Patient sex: F
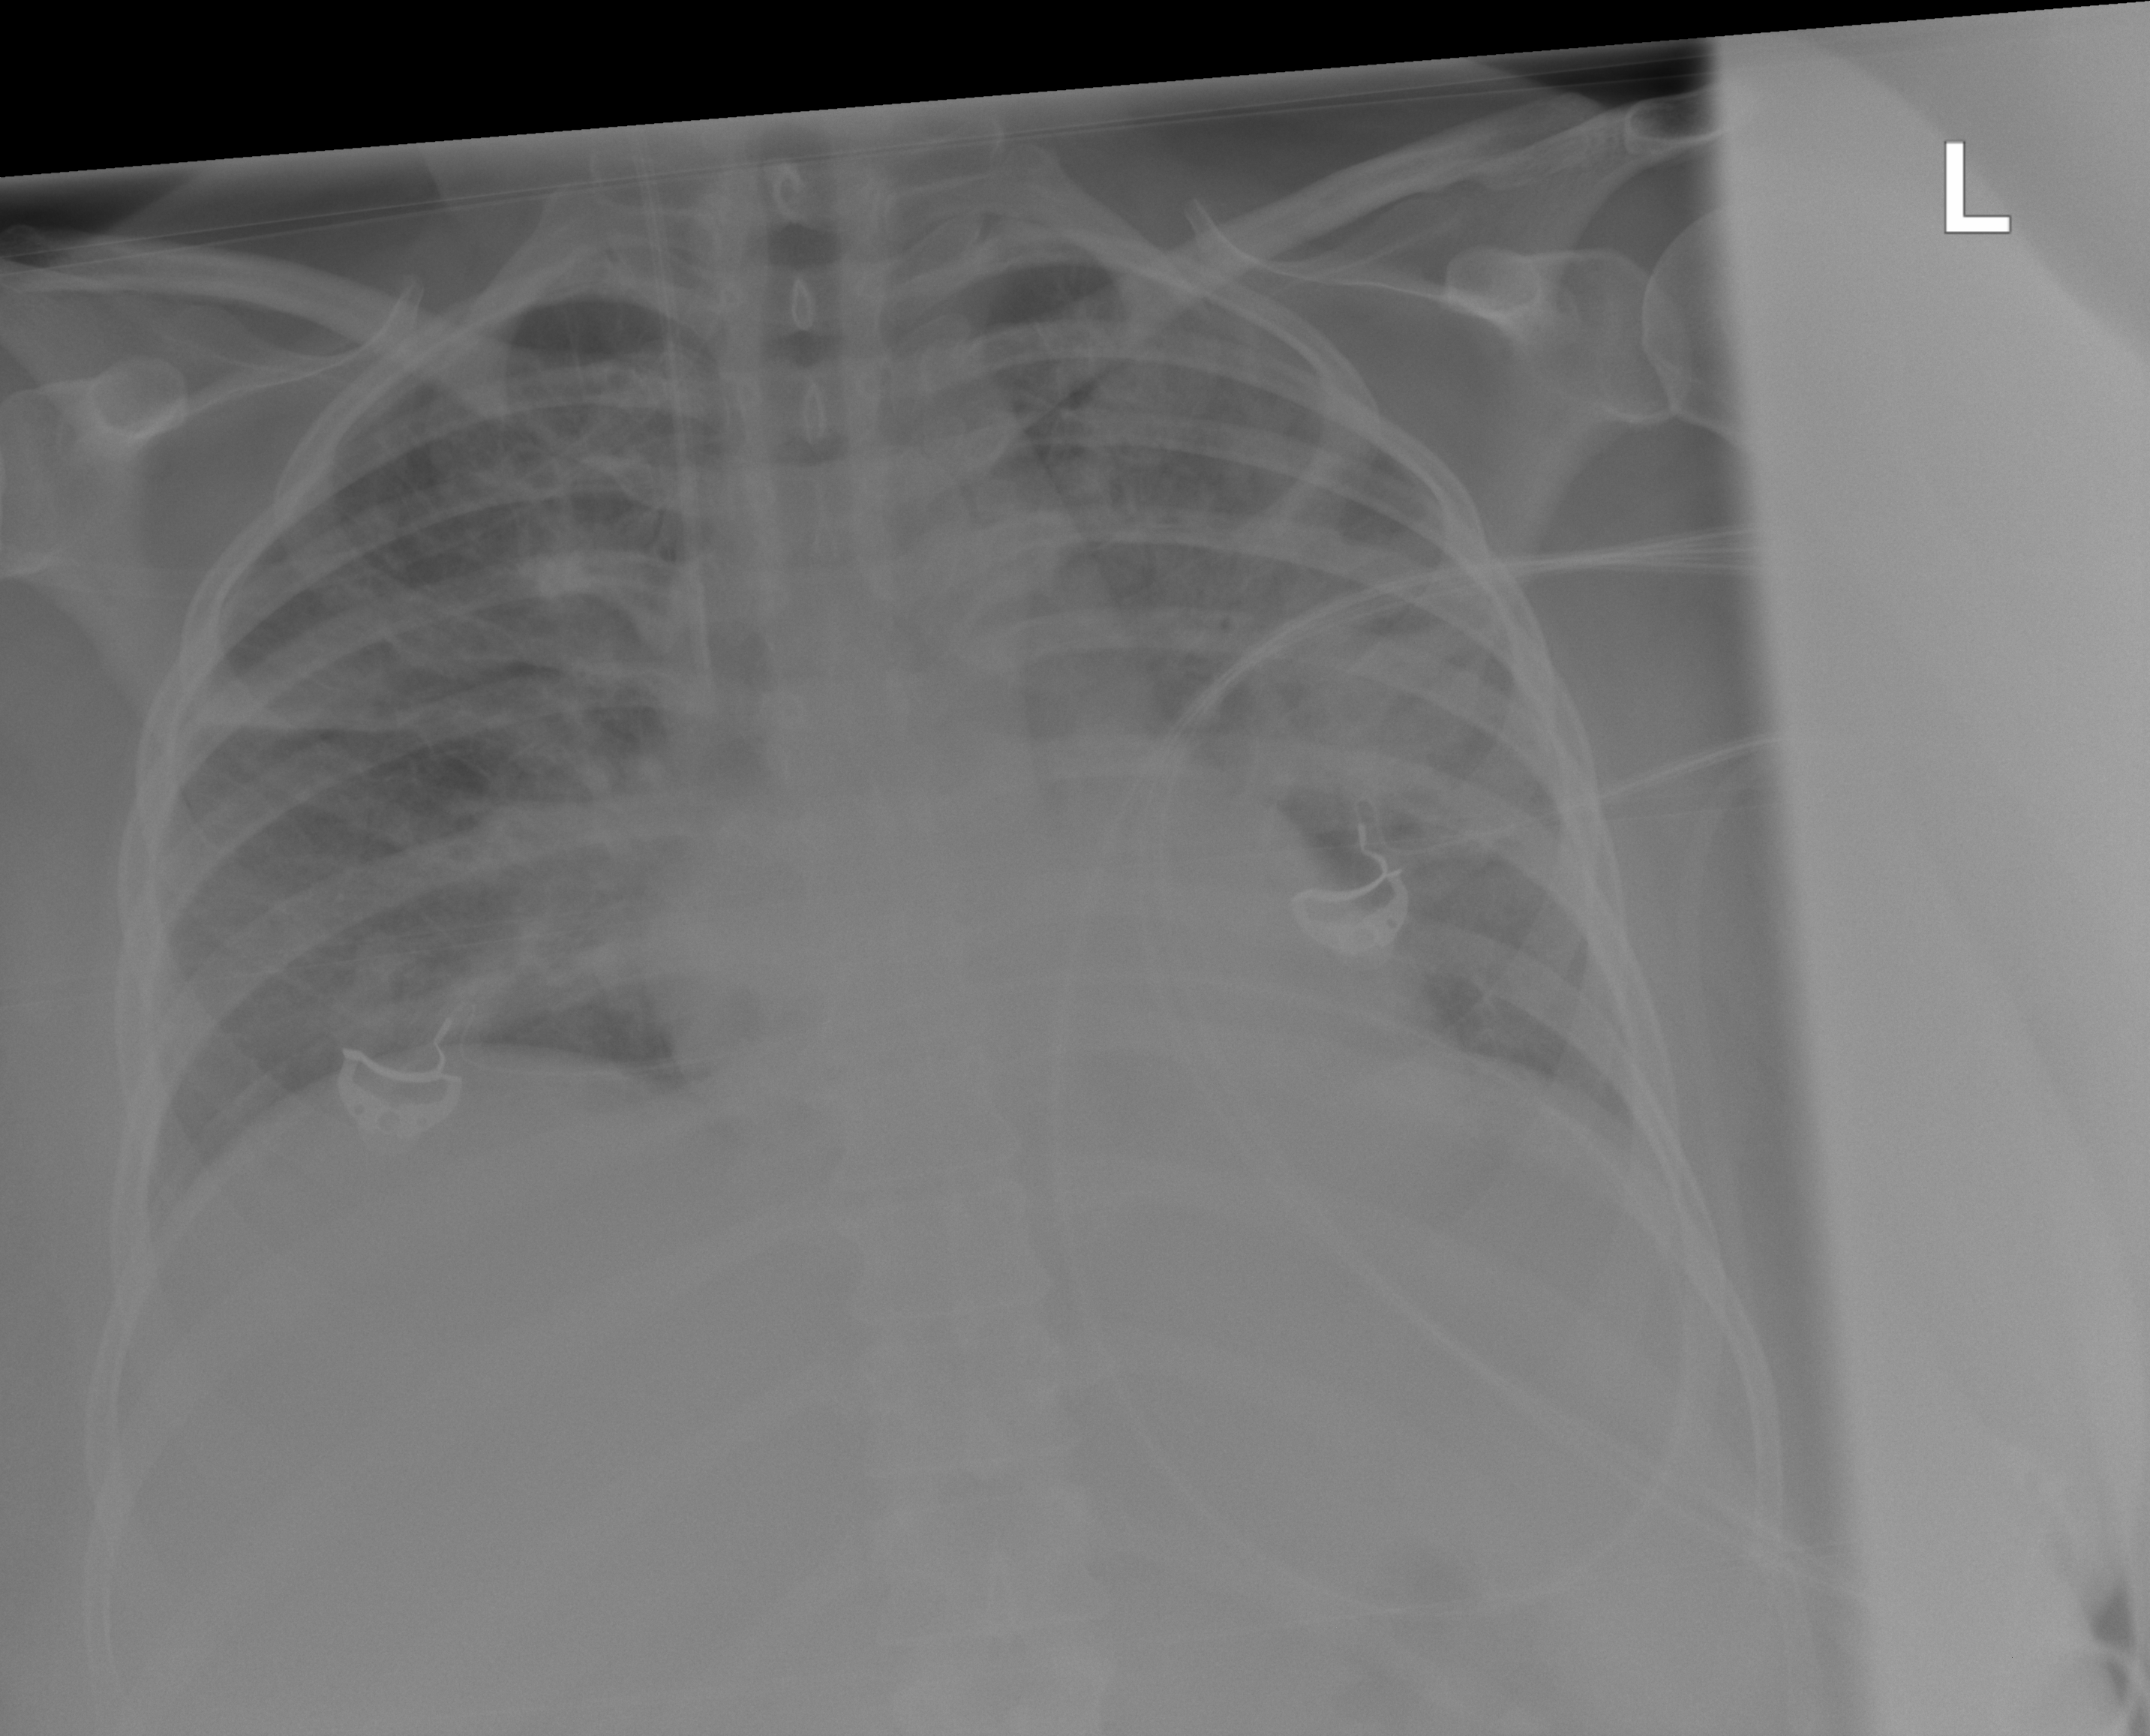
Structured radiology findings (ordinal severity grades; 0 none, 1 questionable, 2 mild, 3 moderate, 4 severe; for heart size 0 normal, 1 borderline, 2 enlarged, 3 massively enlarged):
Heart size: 0
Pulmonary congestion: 2
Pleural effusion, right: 0
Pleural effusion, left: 0
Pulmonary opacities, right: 3
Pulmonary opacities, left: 3
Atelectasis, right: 2
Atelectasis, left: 2